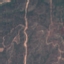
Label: HerbaceousVegetation